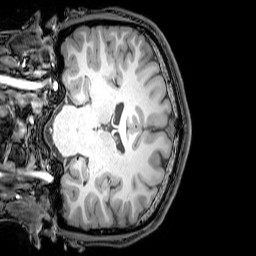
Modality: T1w
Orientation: coronal
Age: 20
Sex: male
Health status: healthy
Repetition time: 0.081 s
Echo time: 0.037 s